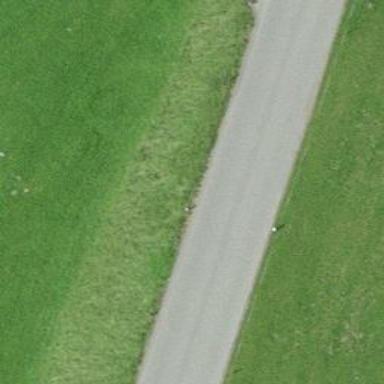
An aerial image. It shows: Tertiary road with asphalt surface and no sidewalk.